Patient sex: F
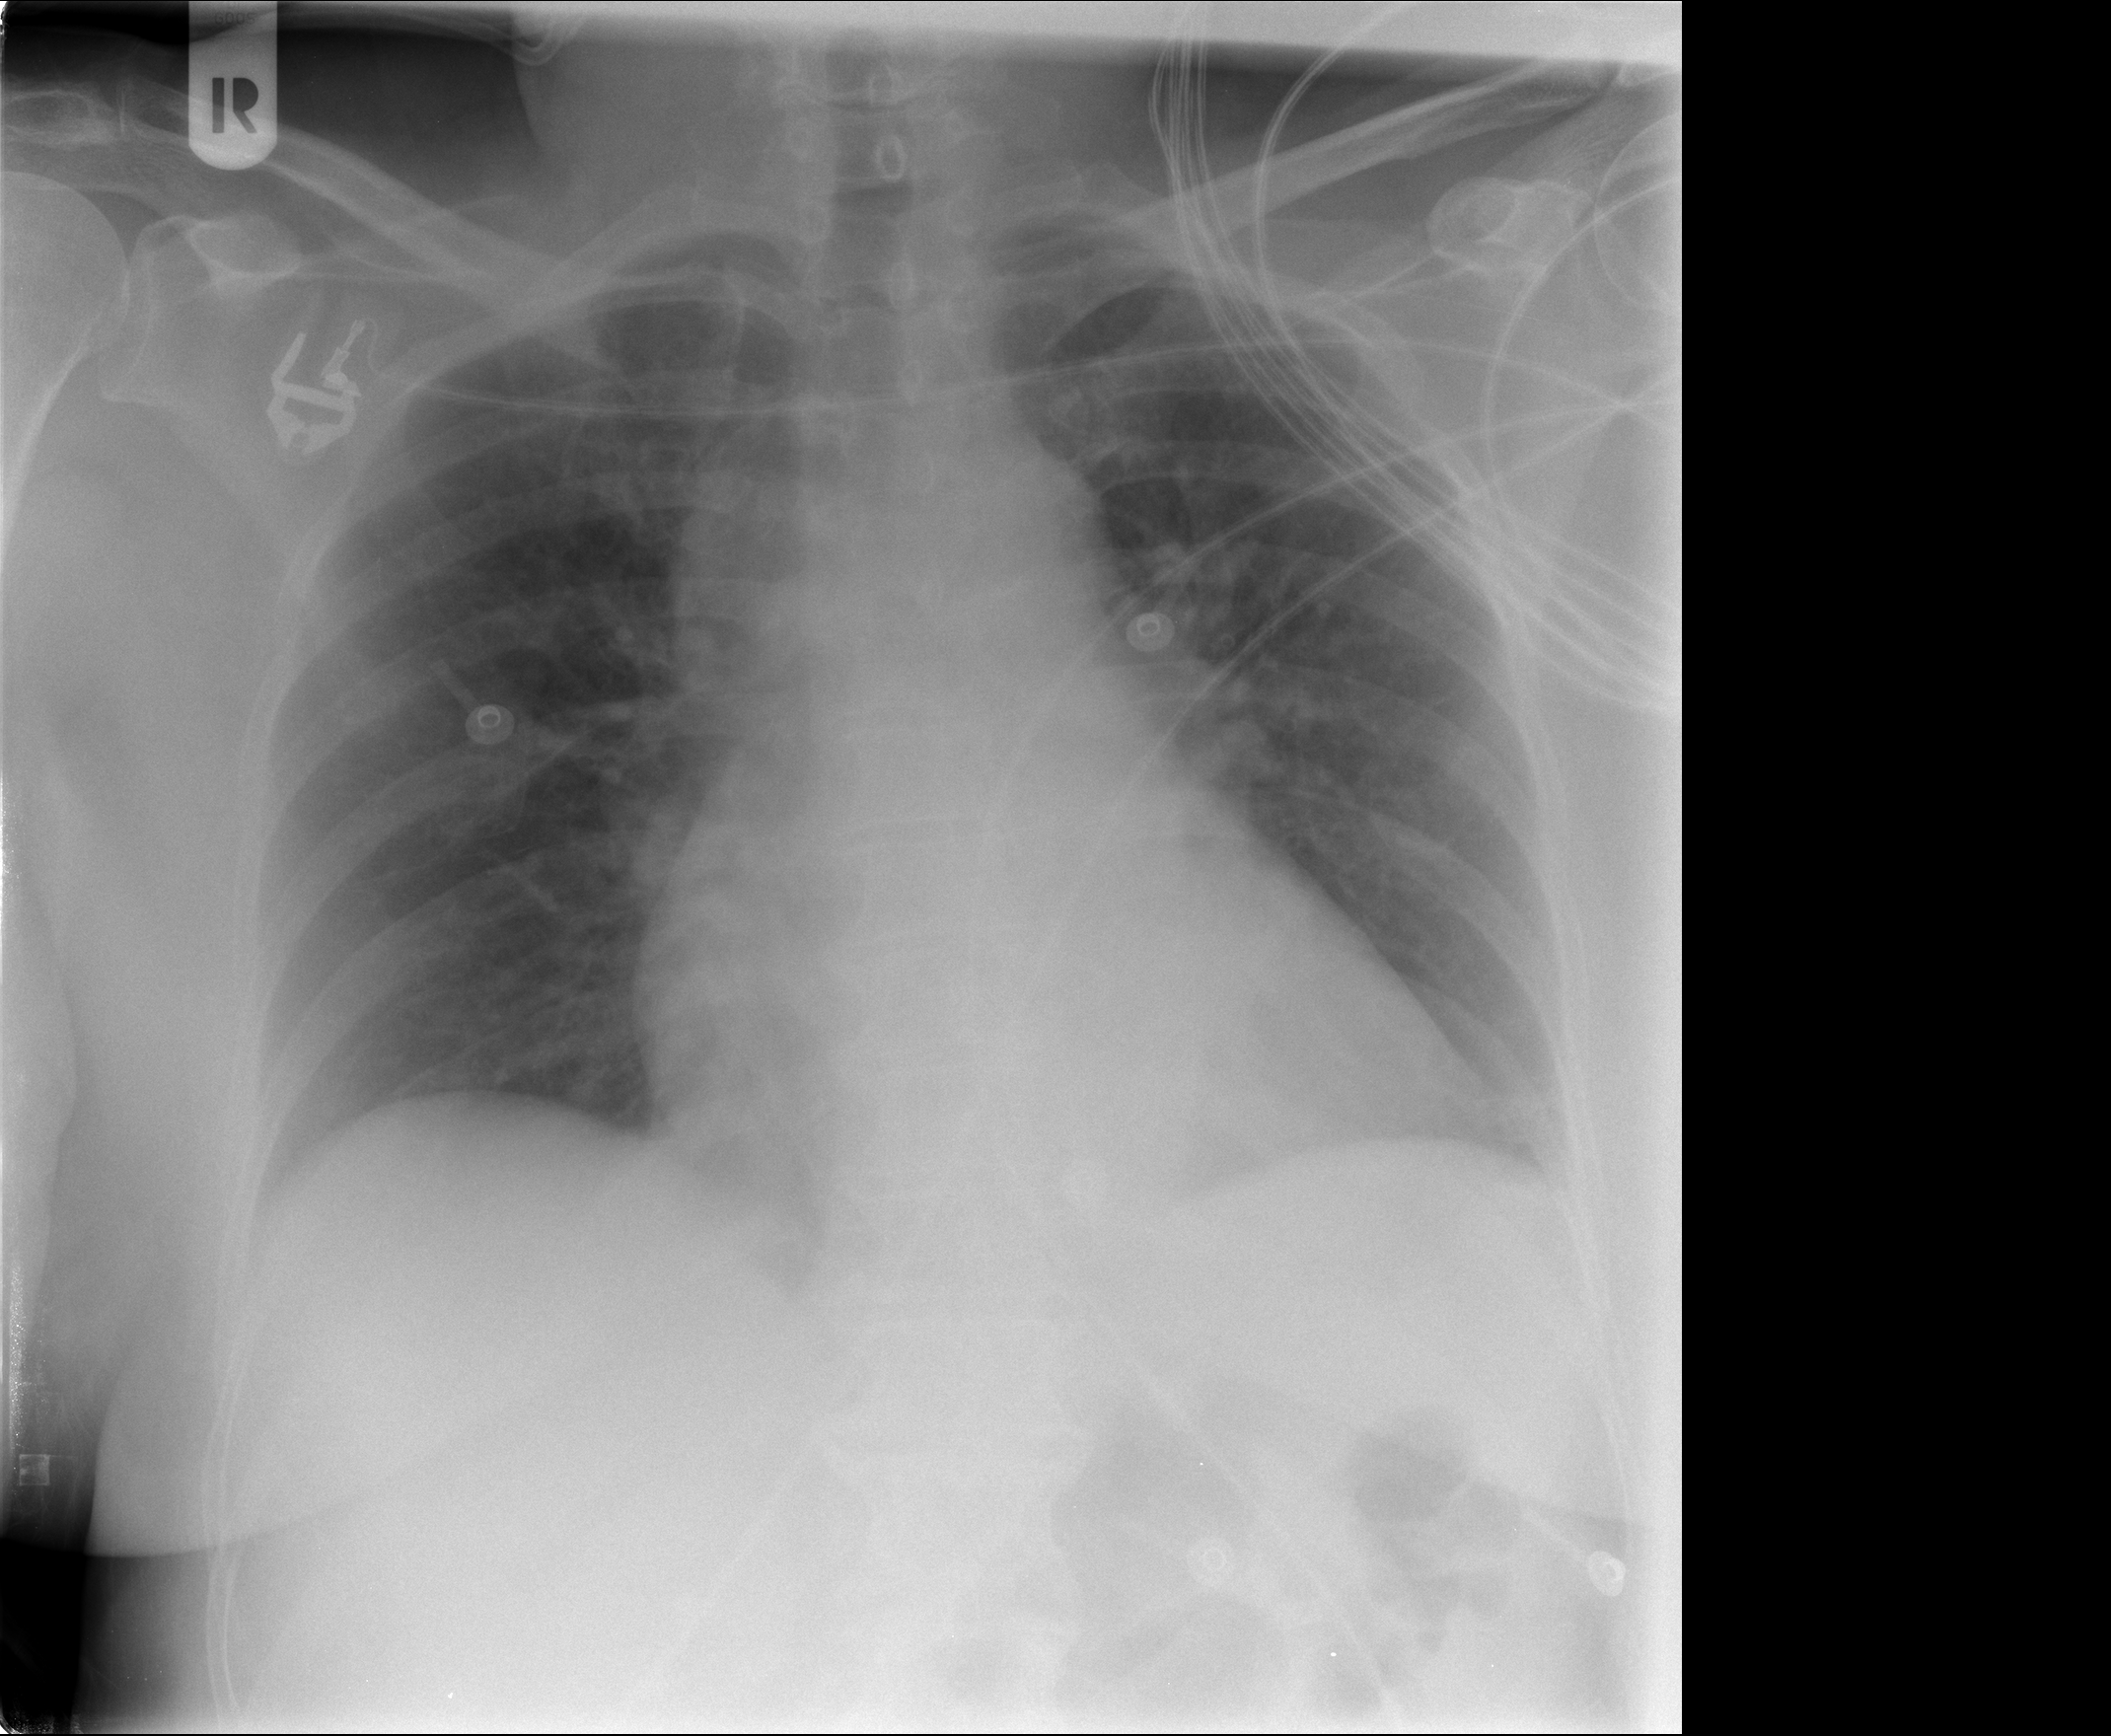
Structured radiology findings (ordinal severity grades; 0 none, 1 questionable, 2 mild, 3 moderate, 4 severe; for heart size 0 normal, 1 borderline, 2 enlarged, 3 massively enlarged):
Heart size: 1
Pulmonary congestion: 2
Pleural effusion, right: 0
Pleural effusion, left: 2
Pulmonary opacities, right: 0
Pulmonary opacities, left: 0
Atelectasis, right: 0
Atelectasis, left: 0